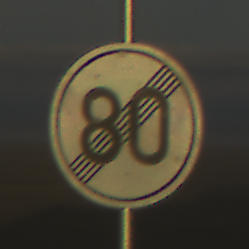
Verkehrszeichen: EndeGeschwindigkeit80
Umgebung: Outdoor, Nature
Tageszeit: SunriseSunset
Wetter: PartlyCloudy
Licht: Natural
Jahreszeit: Summer
Kontrast: HighContrast